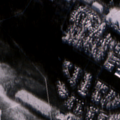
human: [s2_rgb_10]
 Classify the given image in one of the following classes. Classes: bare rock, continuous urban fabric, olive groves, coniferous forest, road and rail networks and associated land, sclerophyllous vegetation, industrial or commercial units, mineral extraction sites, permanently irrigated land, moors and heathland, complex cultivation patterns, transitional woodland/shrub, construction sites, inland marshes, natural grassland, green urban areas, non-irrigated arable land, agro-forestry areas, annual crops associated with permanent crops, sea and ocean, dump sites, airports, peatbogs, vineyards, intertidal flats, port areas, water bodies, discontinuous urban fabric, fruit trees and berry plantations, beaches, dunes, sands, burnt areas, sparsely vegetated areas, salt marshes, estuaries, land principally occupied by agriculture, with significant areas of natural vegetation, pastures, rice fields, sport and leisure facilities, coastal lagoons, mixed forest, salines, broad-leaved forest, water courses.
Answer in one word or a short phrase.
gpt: discontinuous urban fabric, coniferous forest, mixed forest, transitional woodland/shrub, water bodies